Chest X-ray:
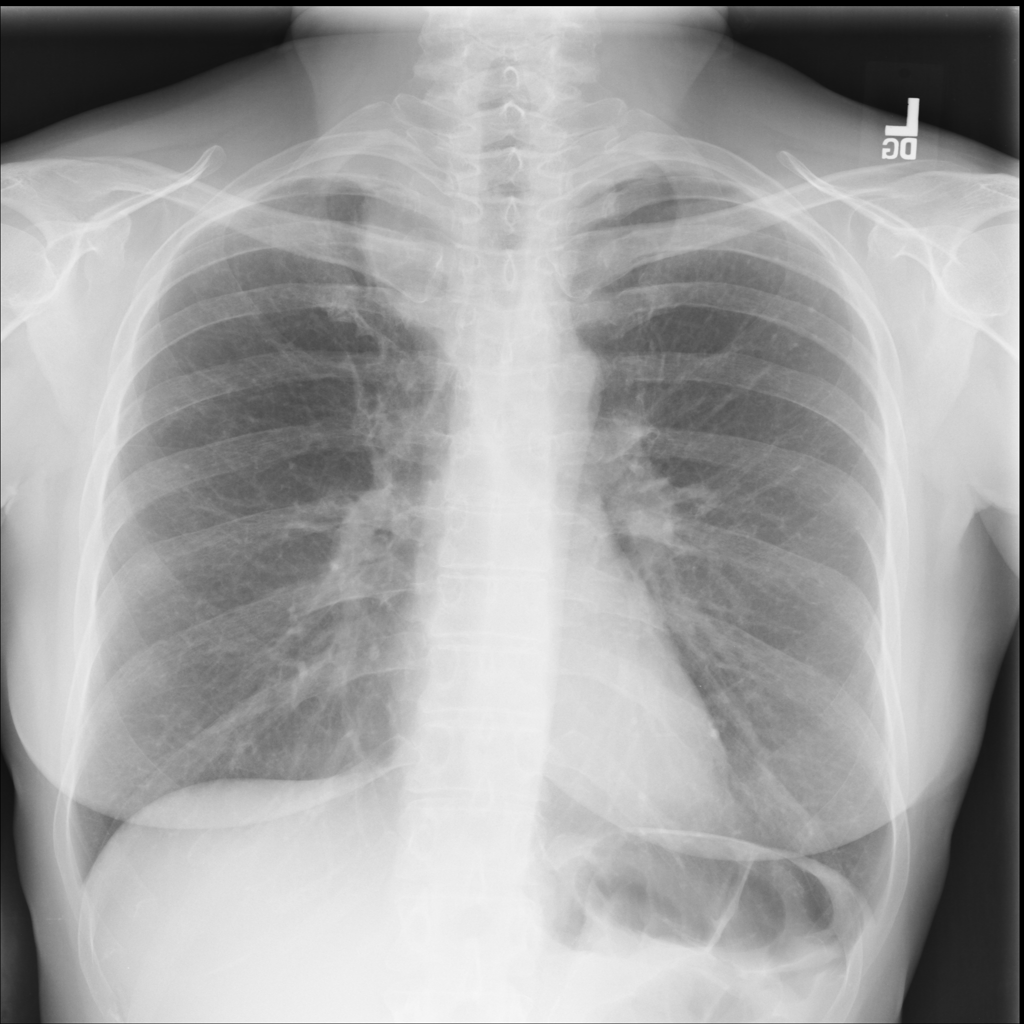
No abnormal finding: yes